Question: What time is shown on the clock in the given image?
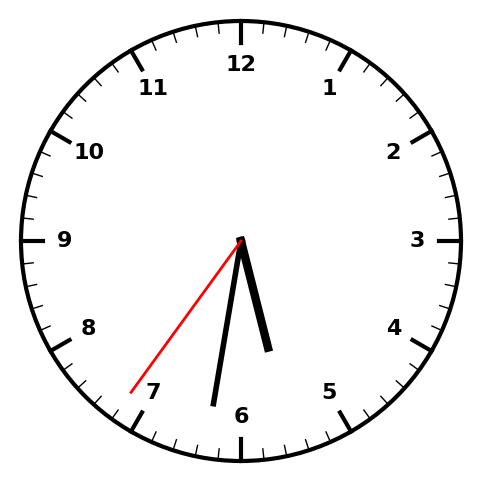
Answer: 05:31:36